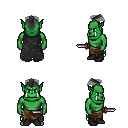
a pixel art fantasy rpg character, male body template, orc, green skin, black tattered cape, robe skirt, gray short mohawk hairstyle, black shoes, dagger, four views (front, back, left, right), 2x2 character sprite sheet, small pixel art, hard edges, no anti-aliasing